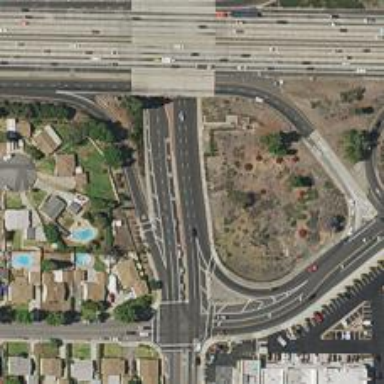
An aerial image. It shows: Secondary link road.